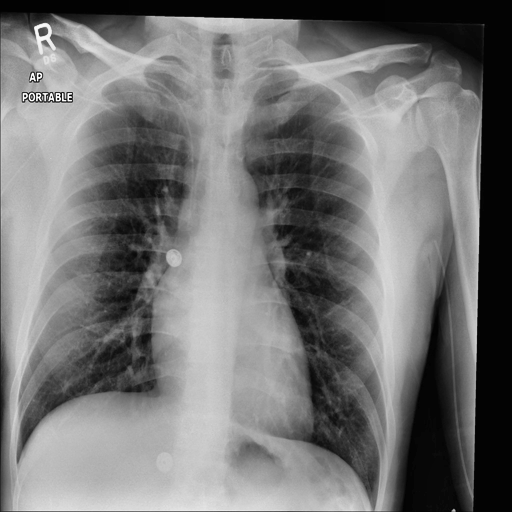
Finding: NORMAL